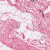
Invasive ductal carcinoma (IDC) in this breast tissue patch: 0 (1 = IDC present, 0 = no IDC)